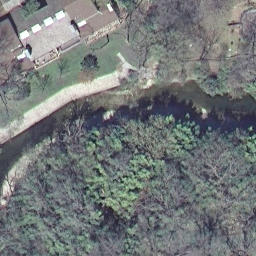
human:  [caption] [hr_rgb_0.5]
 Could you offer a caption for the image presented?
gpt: A river with dense forest on one bank and houses on the other side .

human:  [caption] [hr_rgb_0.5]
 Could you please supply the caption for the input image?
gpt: Lots of green plants flourish on both banks of the river .

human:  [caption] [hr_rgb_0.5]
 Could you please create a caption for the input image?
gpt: It is a river with dense forest on one bank and houses on the other side .

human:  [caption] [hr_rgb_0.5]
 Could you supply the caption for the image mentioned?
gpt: Green plants flourish on both banks of the river .

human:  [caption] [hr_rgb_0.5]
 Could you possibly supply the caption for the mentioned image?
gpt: A river goes through this area with dense forest on one bank and houses on the other side .